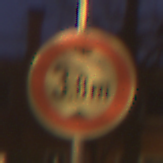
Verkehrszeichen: TatsaechlicheHoehe
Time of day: Night
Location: Outdoor (Urban)
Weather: Clear
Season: NotSpecified
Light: Artificial